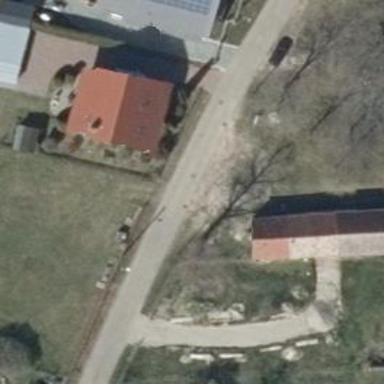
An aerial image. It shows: Paved road in living street.